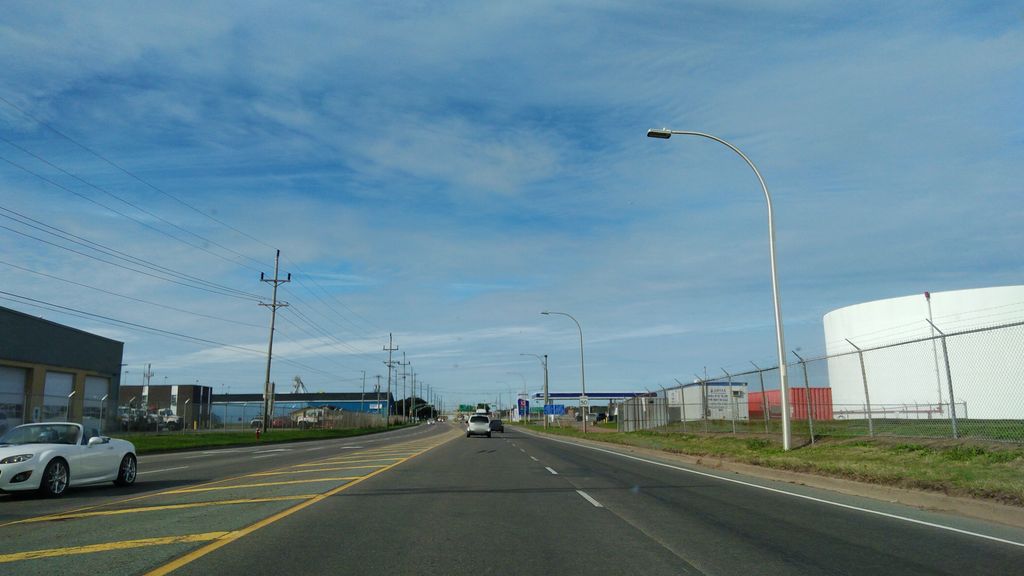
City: charlottetown